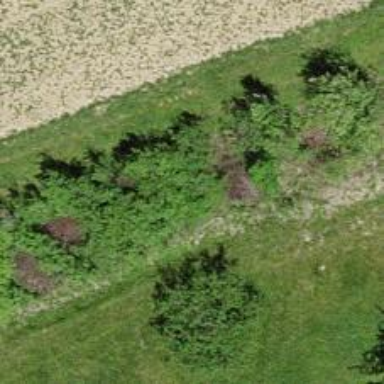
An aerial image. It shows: Hedge acting as barrier.